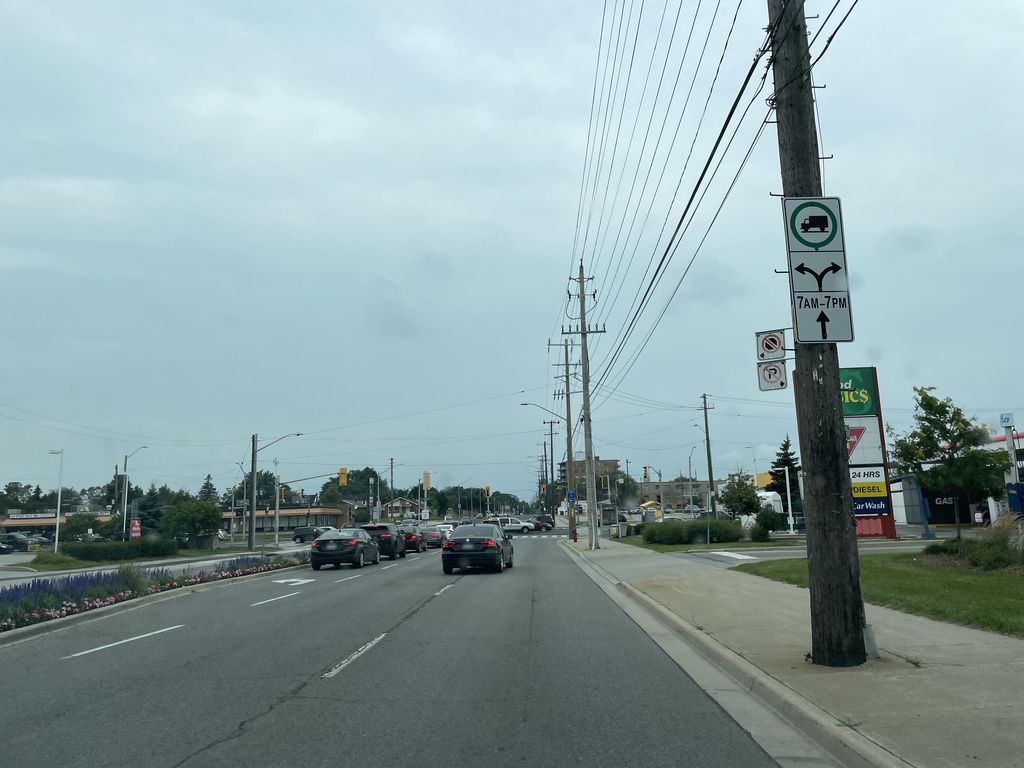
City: hamilton